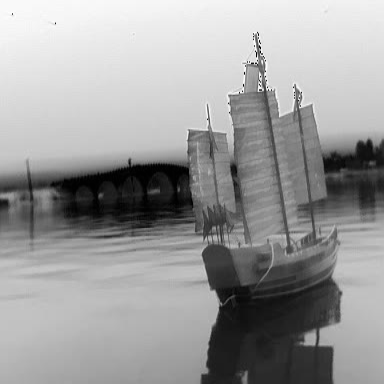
There is a sailboat in the infrared image.